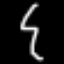
Label: squiggle